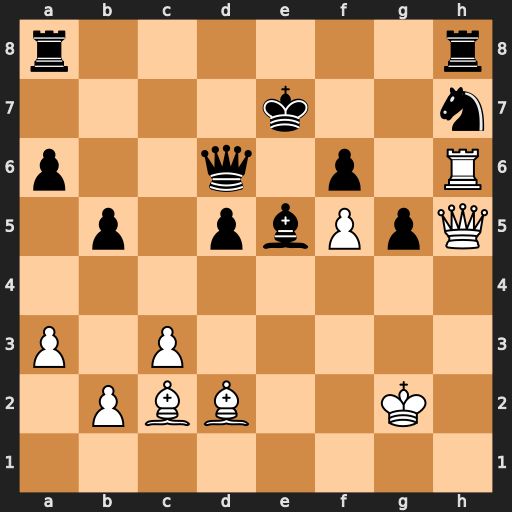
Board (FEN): r6r/4k2n/p2q1p1R/1p1pbPpQ/8/P1P5/1PBB2K1/8
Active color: w
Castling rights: -
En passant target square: -
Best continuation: Rxh7+ Rxh7 Qxh7+ Ke8 Qg8+ Qf8 Qe6+